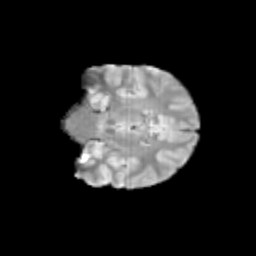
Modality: T2w
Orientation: coronal
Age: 10
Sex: female
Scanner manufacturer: siemens
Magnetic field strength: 3 T
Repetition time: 3.8 s
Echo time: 0.07 s